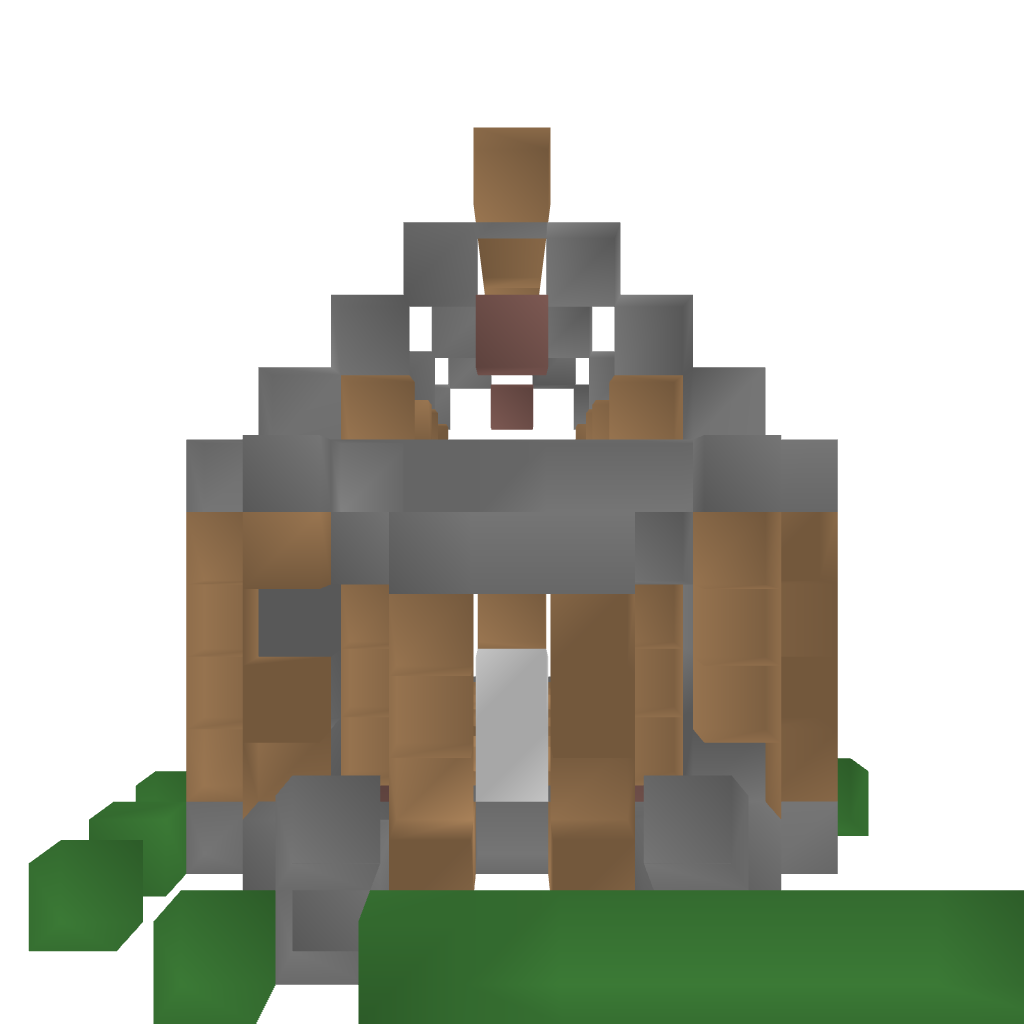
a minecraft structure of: House 2 bad low quality